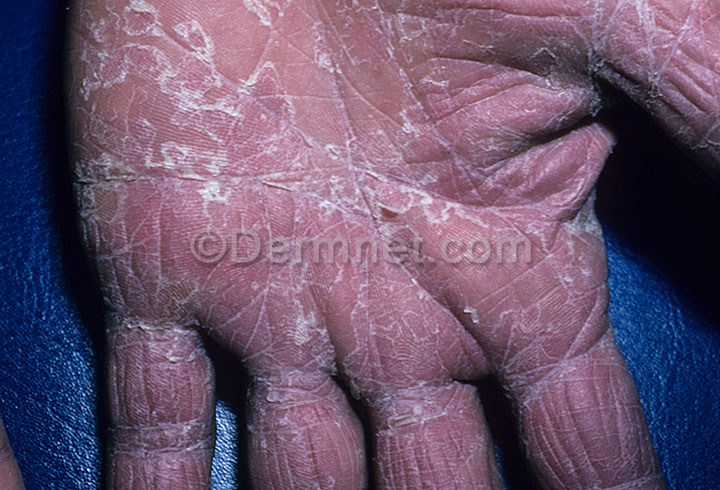
Disease: Tinea Ringworm Candidiasis and other Fungal Infections